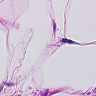
Metastatic tissue present: no